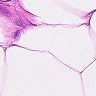
Metastatic tissue present: no